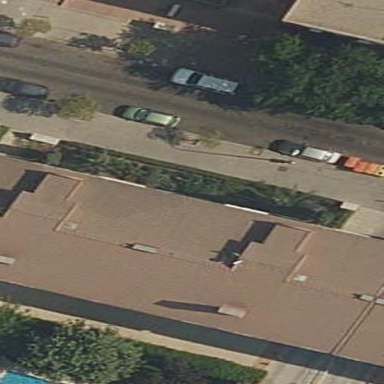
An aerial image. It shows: View of apartment building.